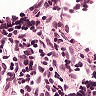
Metastatic tissue present: no